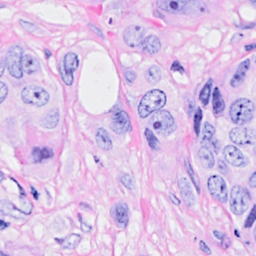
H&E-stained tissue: Breast